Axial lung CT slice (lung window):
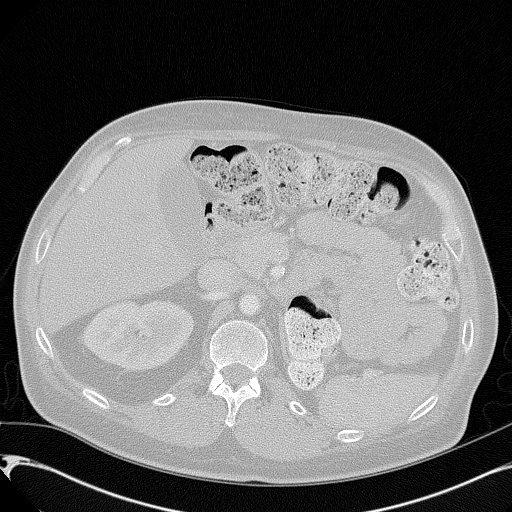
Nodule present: no